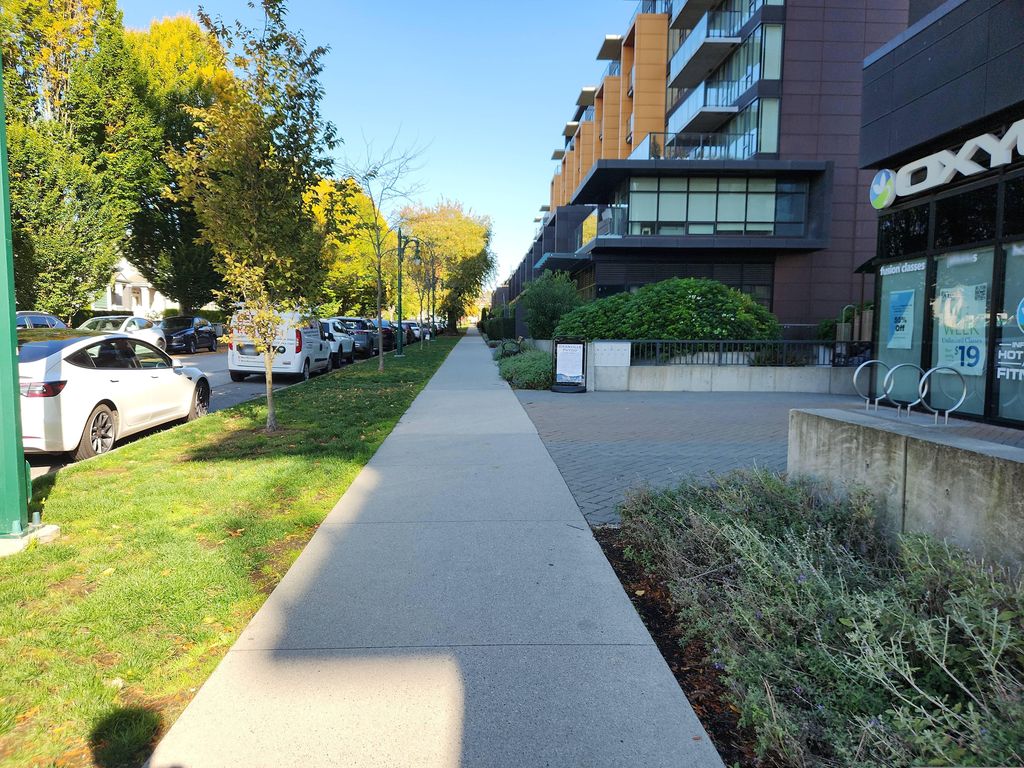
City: vancouver